Question: When I create a new row in the table 'partidos' I get this message:
> 'SQLSTATE[23000]: Integrity constraint violation: 1062 Duplicate entry '
That is ok, I know it is a duplicate entry, but I get an error page from Laravel. My question is, how I can get an alert or similar instead of that error page?
I tried to use laravel validation rules, but I don't know how to use them with Filament

Thanks
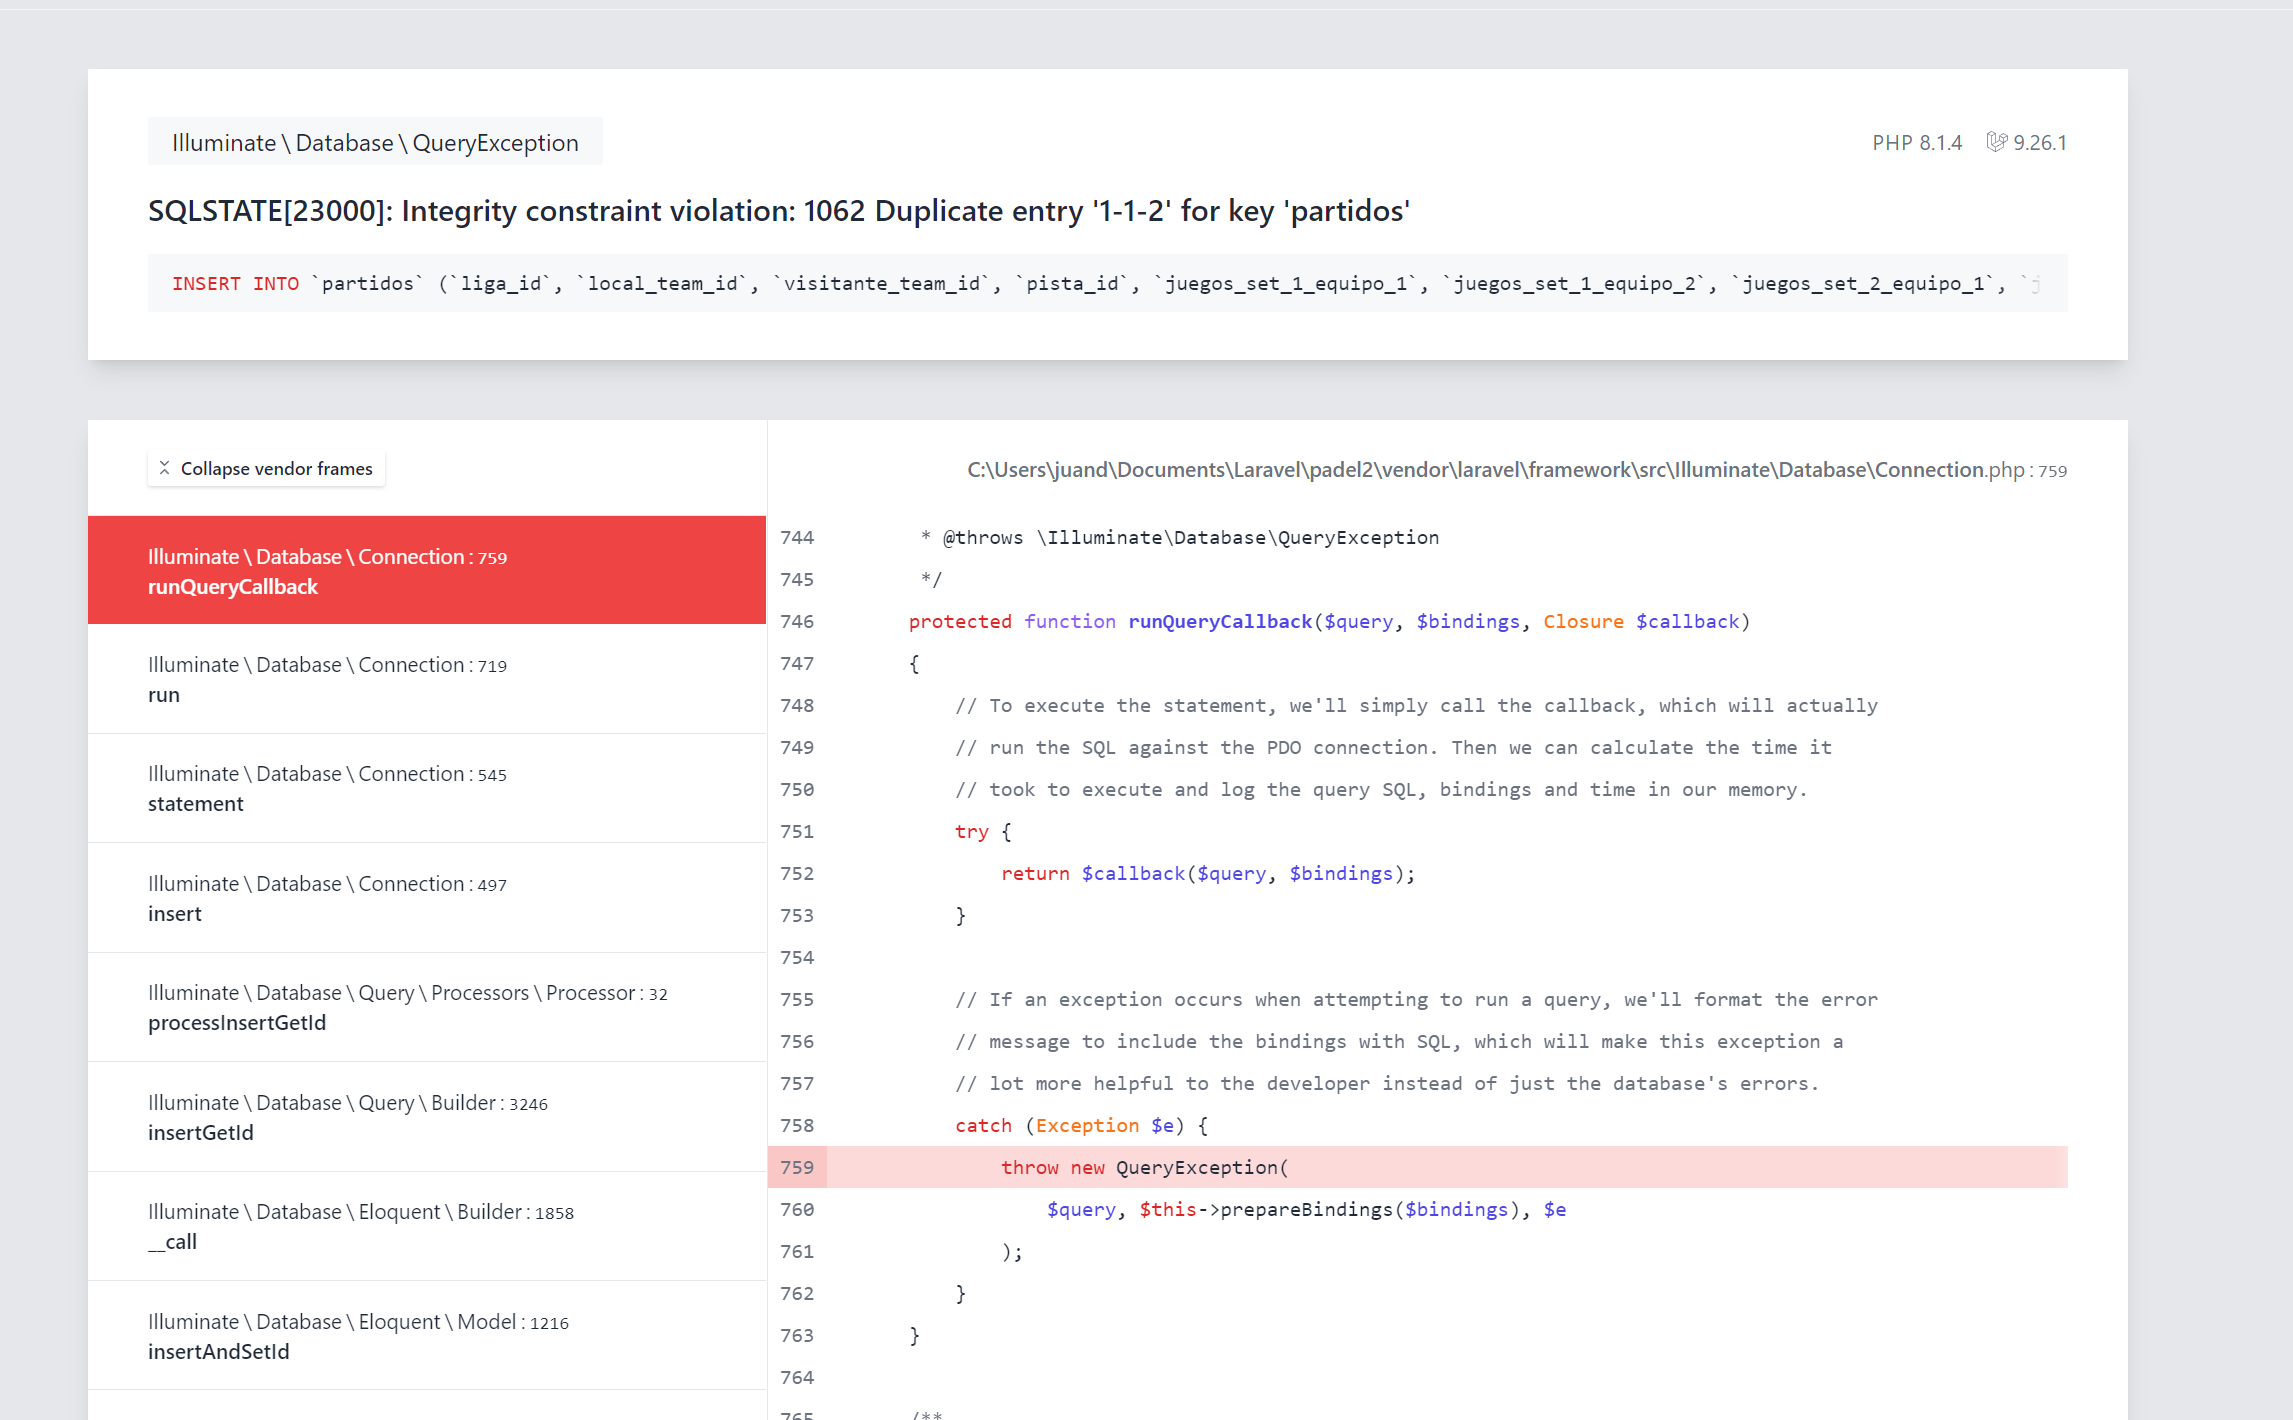
Answer: A <URL> is being thrown due to the duplicate key violation in your 'partidos' table.
You could encapsulate your statement(s) in a 'try/catch' block to catch and handle the exception however you see fit. For example:
'''
try {
// perform your database action here
} catch(\Illuminate\Database\QueryException $ex){
// $ex->getMessage(); will provide a string representation of the error
// from here you can handle the exception and return a response
}
'''
Alternatively, you can use <URL> rule to validate any values that must be unique in the database table are in fact unique.
'''
public function action(Request $request)
{
// if validation fails, laravel will redirect back to the page with errors
$request->validate([
'field' => ['required', 'unique:partidos'],
]);
}
'''